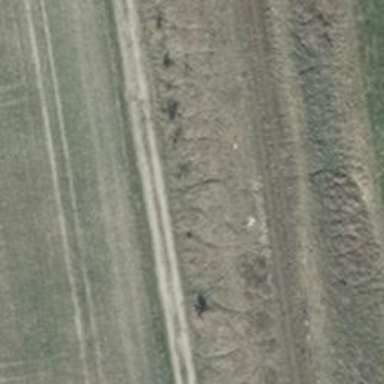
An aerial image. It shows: Hunting stand.